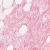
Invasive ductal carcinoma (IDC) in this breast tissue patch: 0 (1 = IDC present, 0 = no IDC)